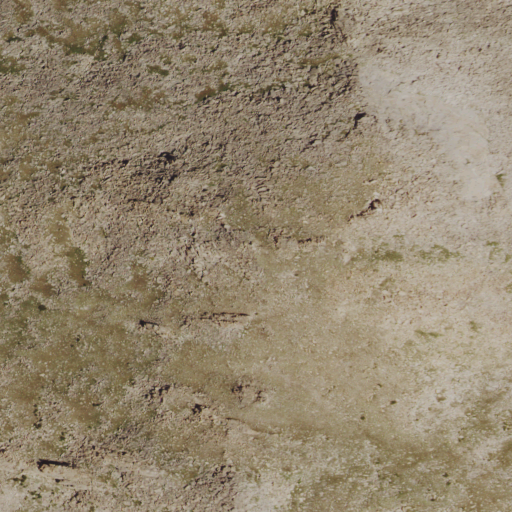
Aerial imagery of mountain in Wyoming named Cony Mountain containing shrub and grassland